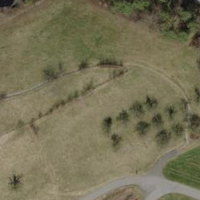
EUNIS habitat code: 25
Species observed at this site:
Rhamnus cathartica